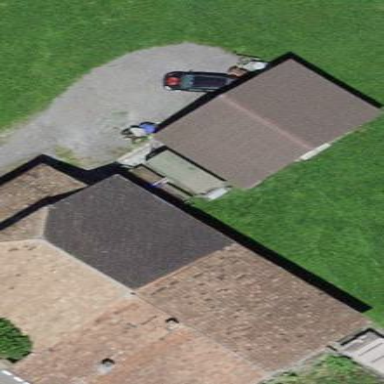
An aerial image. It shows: Farm building.